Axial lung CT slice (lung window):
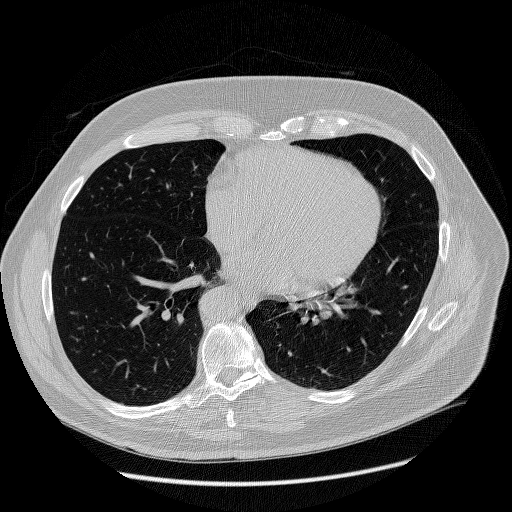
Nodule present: no